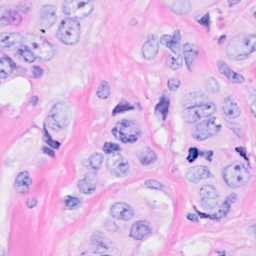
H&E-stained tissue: Breast